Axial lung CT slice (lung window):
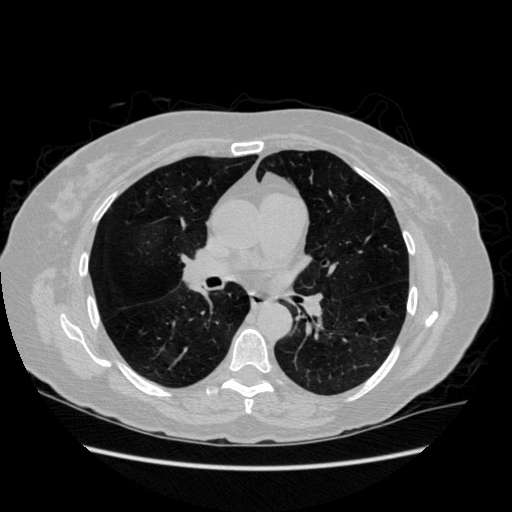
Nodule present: no